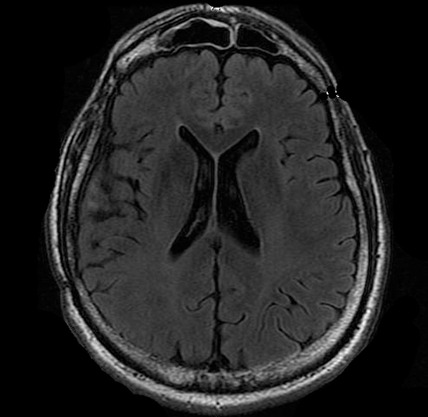
Label: notumor